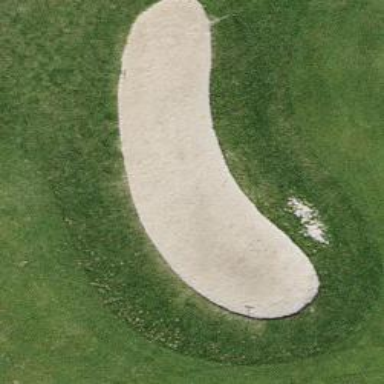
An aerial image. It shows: Bunker on golf course.